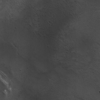
Label: not_dusty